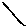
Label: line